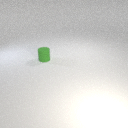
small green rubber cylinder